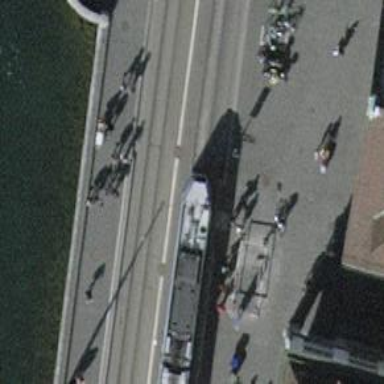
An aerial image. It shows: Tram stop with public transport connection.